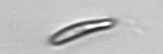
Label: Chrysochromulina